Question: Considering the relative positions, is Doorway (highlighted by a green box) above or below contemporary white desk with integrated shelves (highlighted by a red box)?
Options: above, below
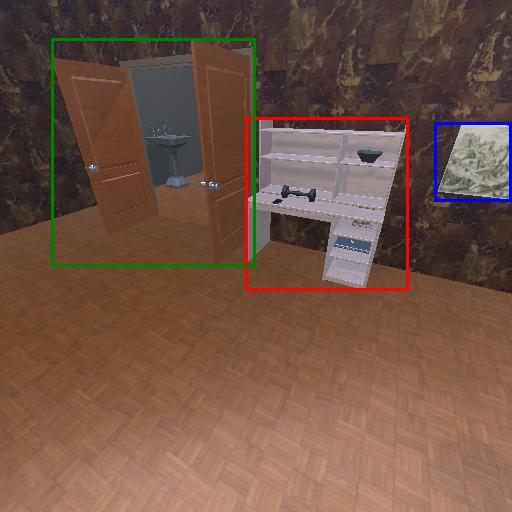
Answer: above